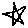
Label: star